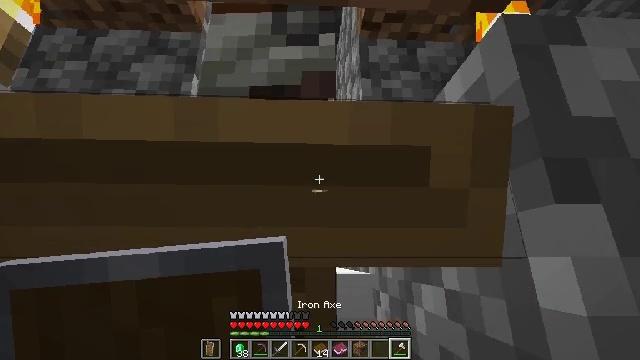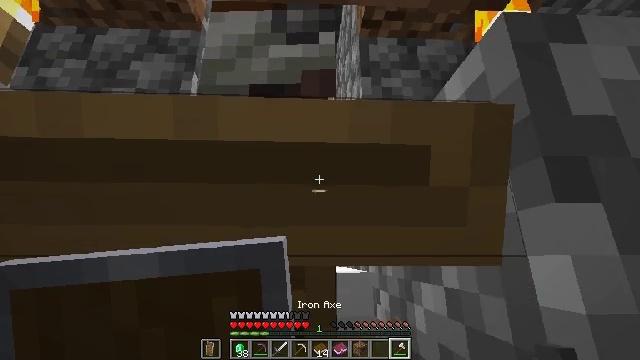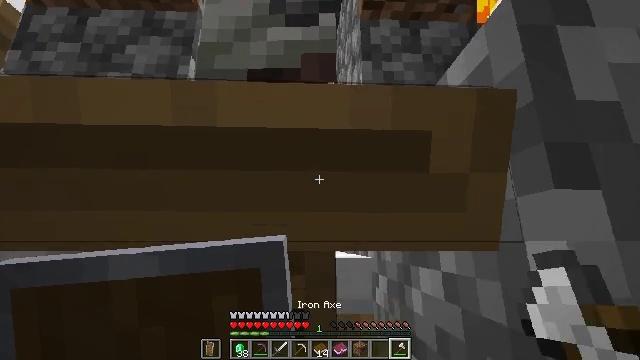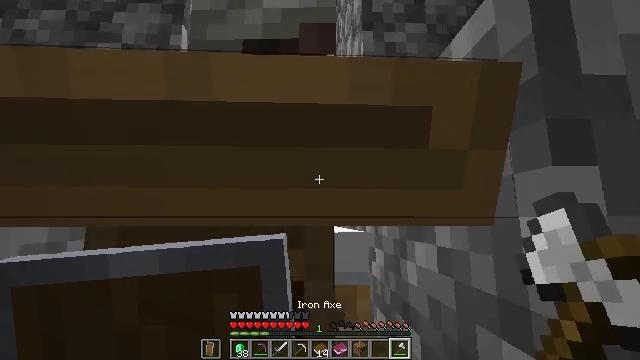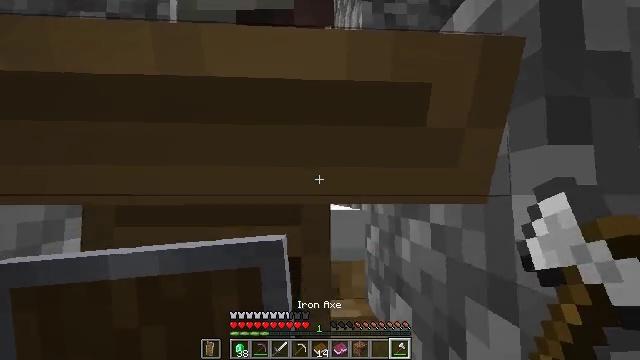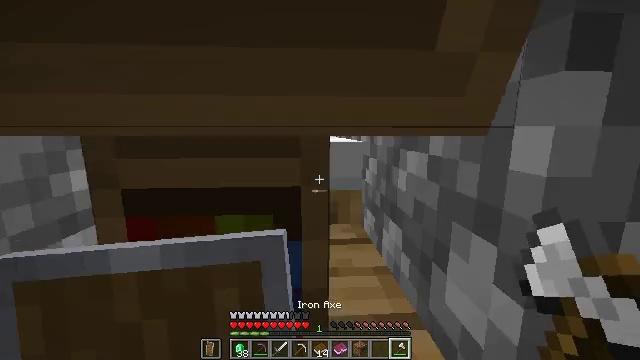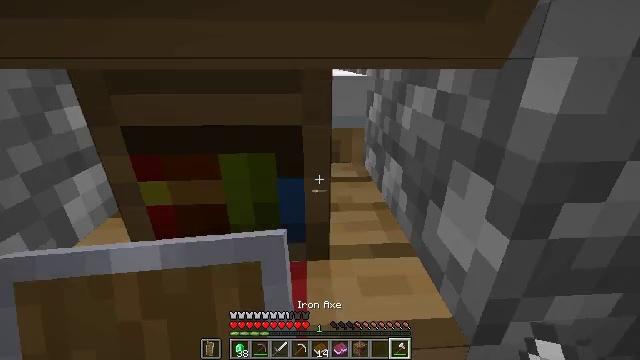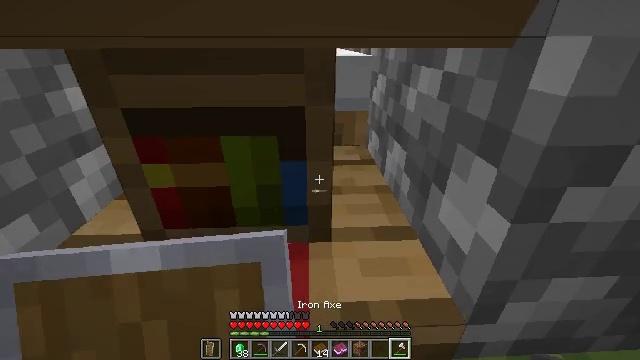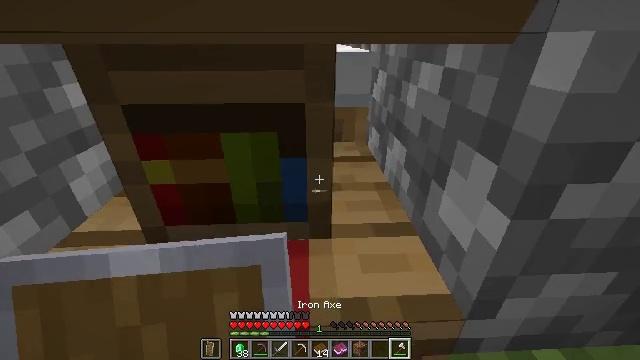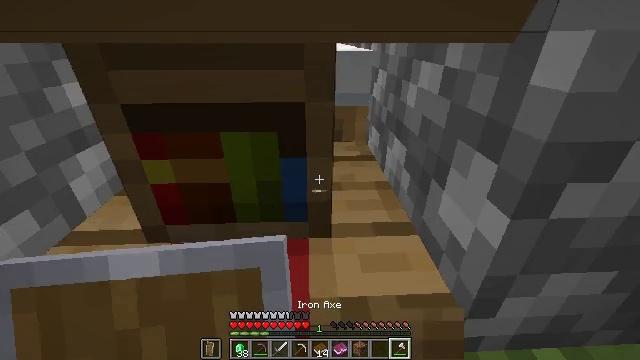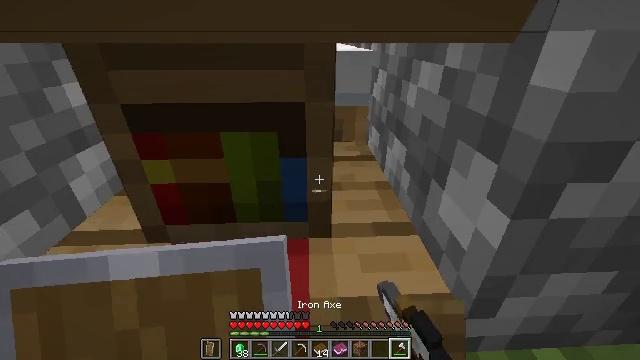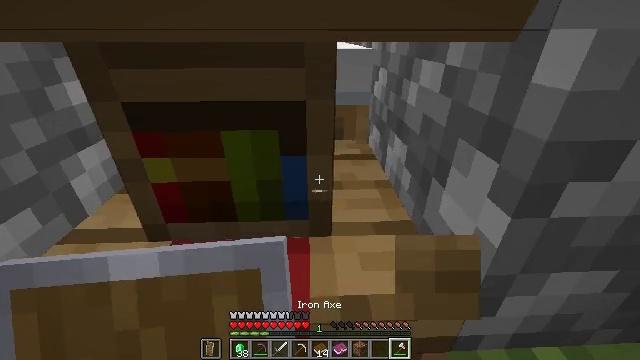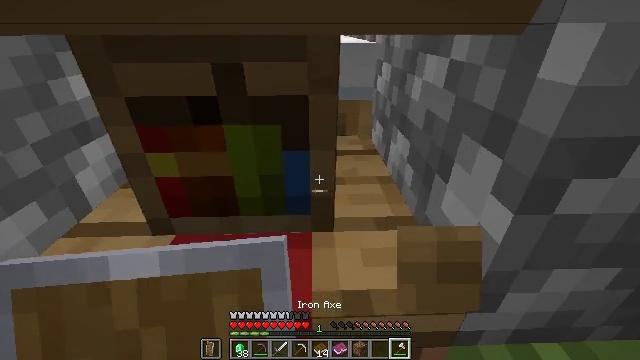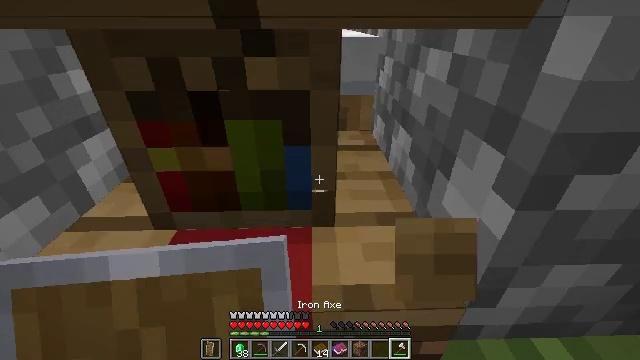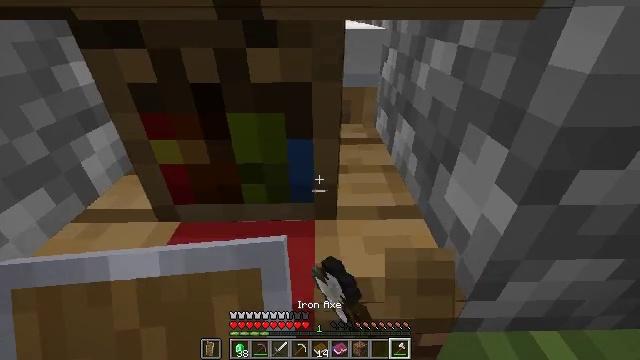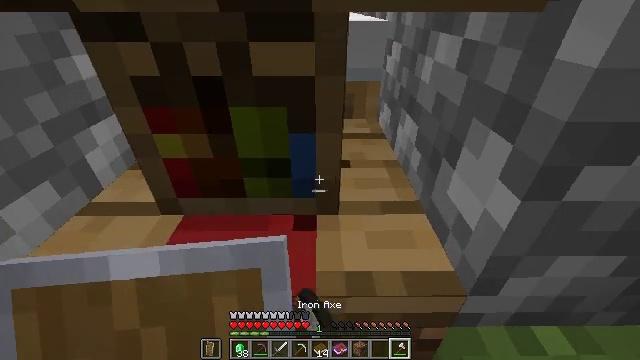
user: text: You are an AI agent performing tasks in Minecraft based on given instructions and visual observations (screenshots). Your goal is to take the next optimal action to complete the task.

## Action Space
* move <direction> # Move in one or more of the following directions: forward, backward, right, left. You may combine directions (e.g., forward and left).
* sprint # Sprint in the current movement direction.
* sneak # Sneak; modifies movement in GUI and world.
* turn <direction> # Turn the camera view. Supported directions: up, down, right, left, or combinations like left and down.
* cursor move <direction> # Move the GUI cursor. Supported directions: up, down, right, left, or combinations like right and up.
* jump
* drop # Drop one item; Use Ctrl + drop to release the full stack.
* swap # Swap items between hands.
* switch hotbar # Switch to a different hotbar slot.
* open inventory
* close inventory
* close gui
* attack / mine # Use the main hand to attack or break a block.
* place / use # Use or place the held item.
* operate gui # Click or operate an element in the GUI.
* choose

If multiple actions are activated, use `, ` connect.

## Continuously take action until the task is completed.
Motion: motion action
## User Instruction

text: Break the lectern to relocate it.
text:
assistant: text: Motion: no_op
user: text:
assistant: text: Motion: turn down
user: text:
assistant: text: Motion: turn down
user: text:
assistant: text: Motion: turn down
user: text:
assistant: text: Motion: turn down
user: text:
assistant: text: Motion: turn down
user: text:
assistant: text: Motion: turn down
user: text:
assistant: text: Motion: no_op
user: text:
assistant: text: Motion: attack / mine
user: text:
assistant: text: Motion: attack / mine
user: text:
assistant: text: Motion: attack / mine
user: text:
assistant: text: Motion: turn down, attack / mine
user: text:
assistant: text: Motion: turn down, attack / mine
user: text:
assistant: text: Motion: turn down, attack / mine
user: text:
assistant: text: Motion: turn down, attack / mine
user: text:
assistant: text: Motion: turn down, attack / mine
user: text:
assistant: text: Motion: attack / mine
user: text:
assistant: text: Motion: attack / mine
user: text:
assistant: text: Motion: attack / mine
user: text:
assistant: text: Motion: attack / mine
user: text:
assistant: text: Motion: attack / mine
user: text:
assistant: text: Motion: attack / mine
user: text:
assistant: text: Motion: attack / mine
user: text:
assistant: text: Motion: attack / mine
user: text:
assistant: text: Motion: attack / mine
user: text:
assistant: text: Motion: attack / mine
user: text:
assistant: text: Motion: attack / mine
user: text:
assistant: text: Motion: no_op
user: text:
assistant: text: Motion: no_op